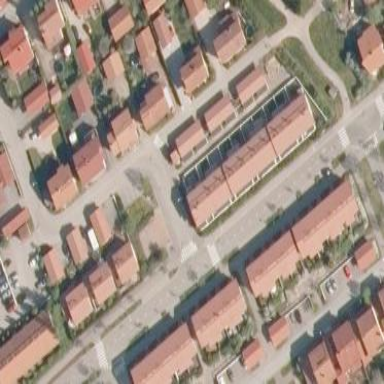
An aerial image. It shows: Residential building designed as terrace.